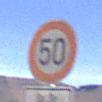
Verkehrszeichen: Geschwindigkeit50
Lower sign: ZeitangabenMitBeschraenkungAufWochentage9
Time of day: Midday
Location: Outdoor (Nature)
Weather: Clear
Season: NotSpecified
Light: Natural